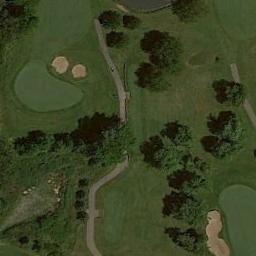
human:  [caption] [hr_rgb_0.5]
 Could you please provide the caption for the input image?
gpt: The golf course has some putting greens, Fairways, Barrier trees and three sandpits and a road goes through the golf course .

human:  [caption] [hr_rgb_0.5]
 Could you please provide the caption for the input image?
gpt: There are a few bunkers and a few paths on the large green lawn on the golf course and many trees .

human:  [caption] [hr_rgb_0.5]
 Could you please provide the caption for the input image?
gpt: There are five bunkers in this area, Two winding paths and a small river .

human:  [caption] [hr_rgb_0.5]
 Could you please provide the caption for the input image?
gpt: There are many trees in the golf course .

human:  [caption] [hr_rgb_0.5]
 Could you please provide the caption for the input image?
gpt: There are three bunkers and a winding path on the golf course .